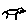
Label: cat